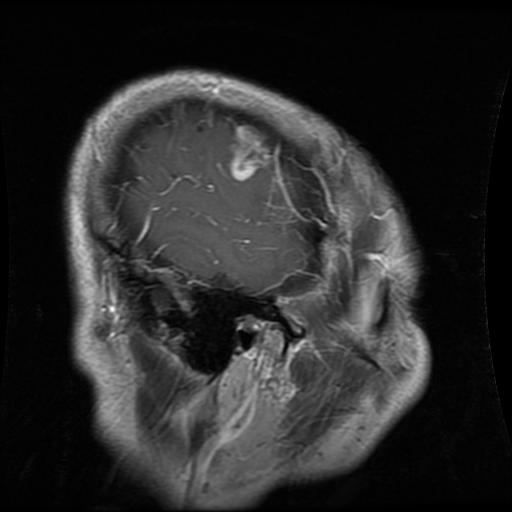
Label: glioma